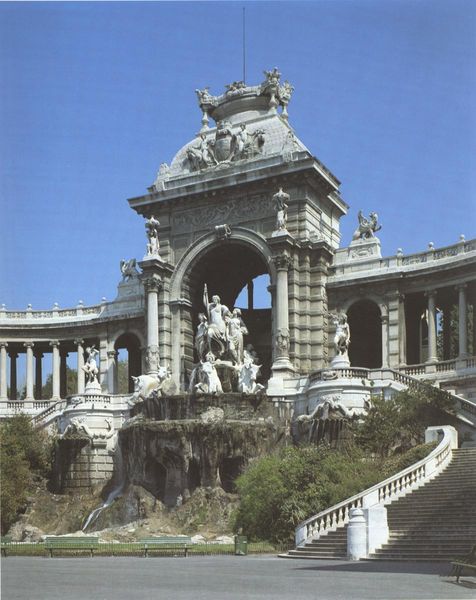
Titel: Der Fluß Durance zwischen den Personifikationen von Weinbau und Getreide
Künstler: Pierre-Jules Cavelier
Standort: Marseille, Palais de Longchamp (EU - F)
Schlagwörter: wasser, marmor, säulen, architektur, barock, brunnen, skulptur, treppe, stufen, galerie, palast, balustrade, denkmal, signum, römer, griechen, götter, freitreppe, herkules, galeire, baluster